Interaction volume radius: 5 \u00c5
Interaction volume height: 10 \u00c5
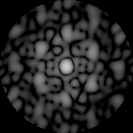
Disorder parameter: 0.5254